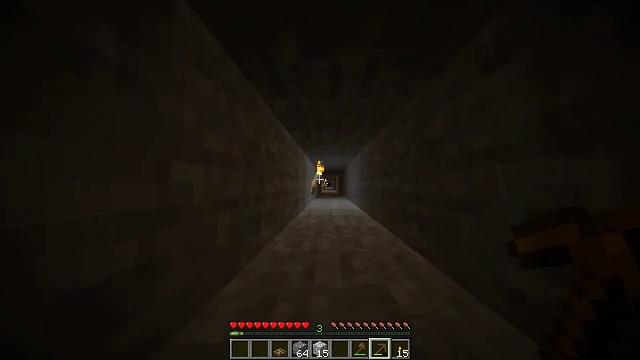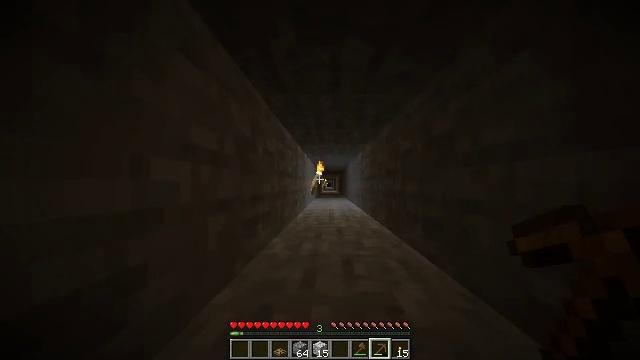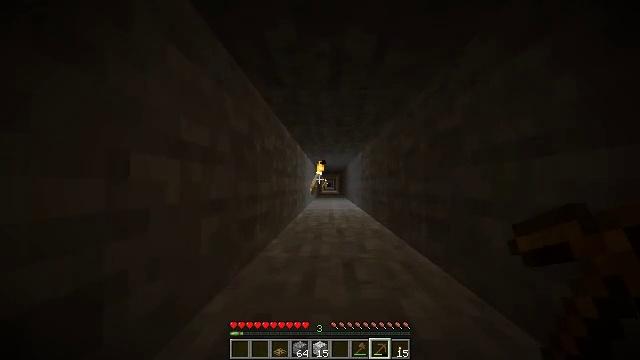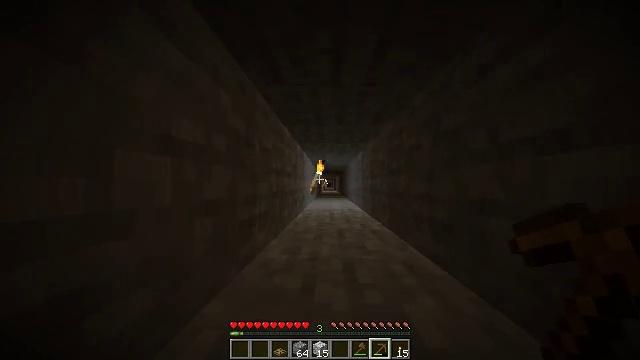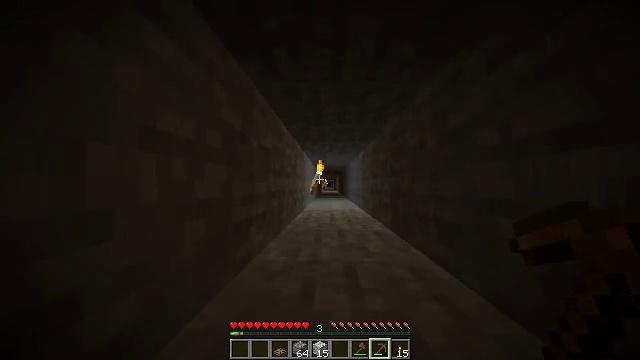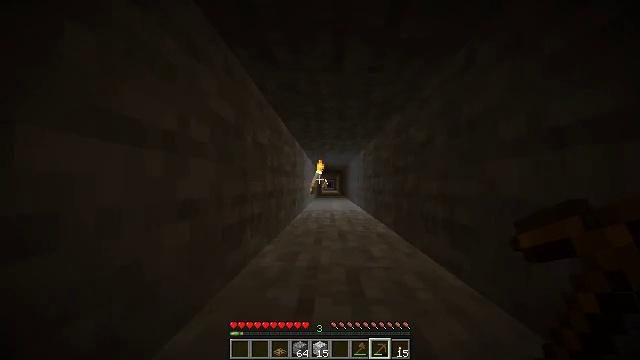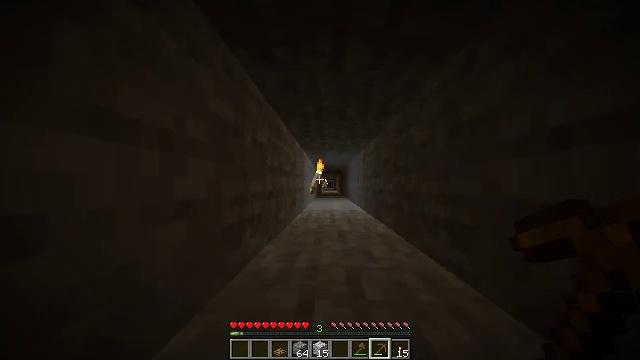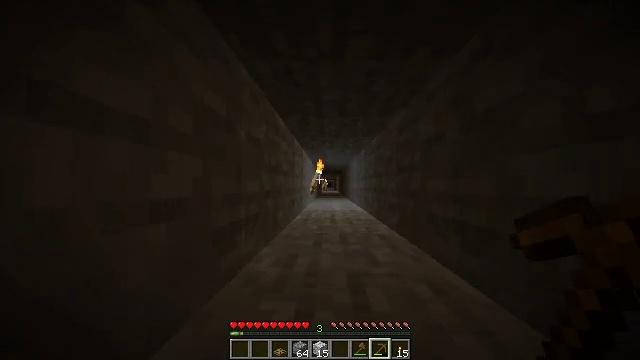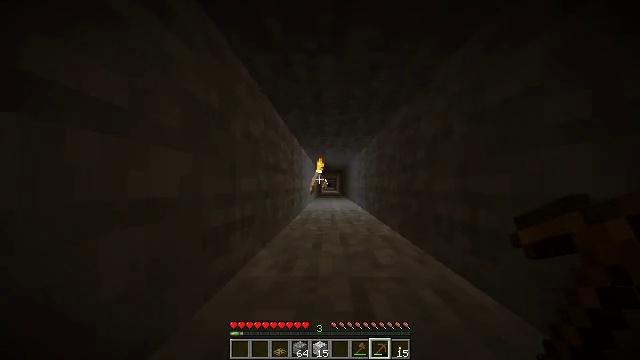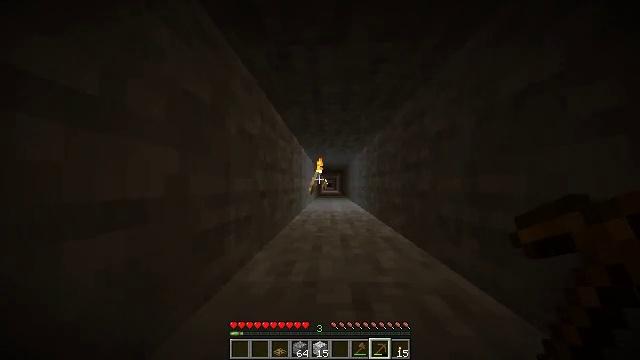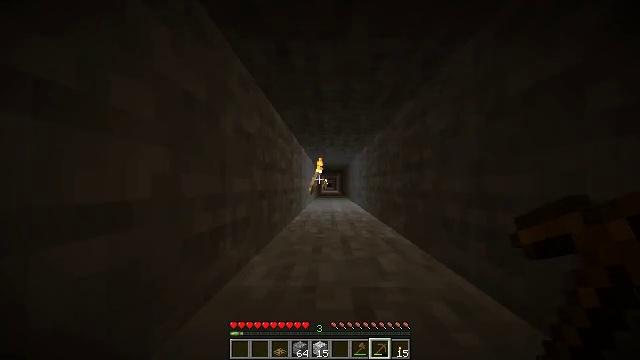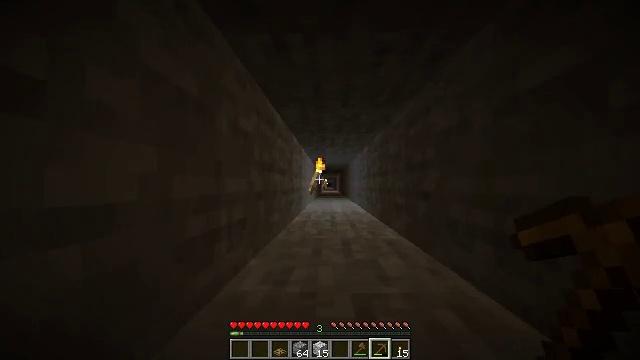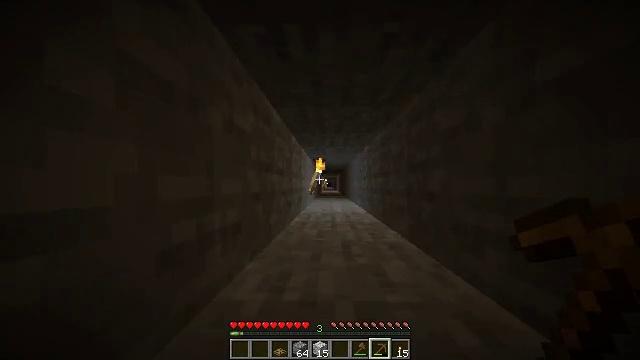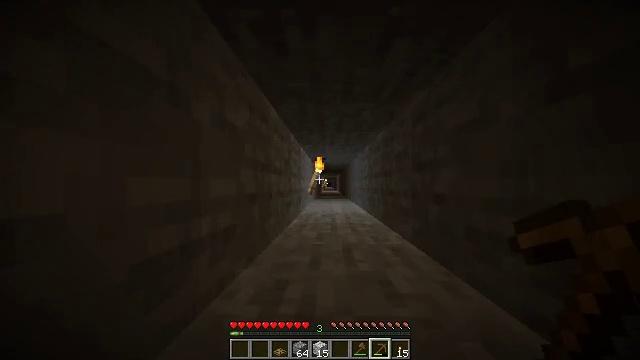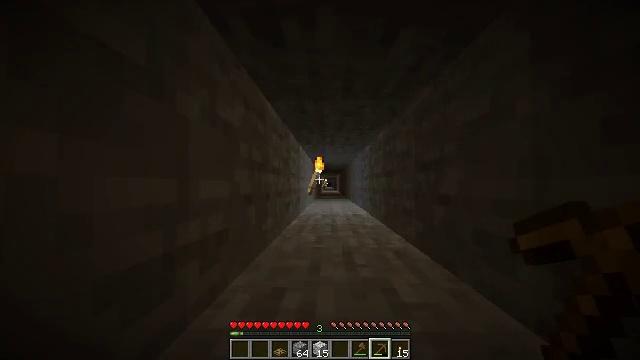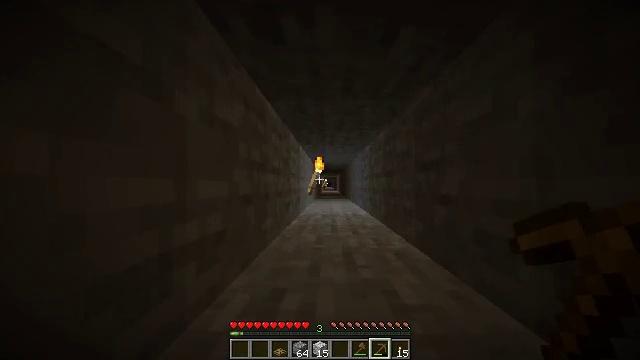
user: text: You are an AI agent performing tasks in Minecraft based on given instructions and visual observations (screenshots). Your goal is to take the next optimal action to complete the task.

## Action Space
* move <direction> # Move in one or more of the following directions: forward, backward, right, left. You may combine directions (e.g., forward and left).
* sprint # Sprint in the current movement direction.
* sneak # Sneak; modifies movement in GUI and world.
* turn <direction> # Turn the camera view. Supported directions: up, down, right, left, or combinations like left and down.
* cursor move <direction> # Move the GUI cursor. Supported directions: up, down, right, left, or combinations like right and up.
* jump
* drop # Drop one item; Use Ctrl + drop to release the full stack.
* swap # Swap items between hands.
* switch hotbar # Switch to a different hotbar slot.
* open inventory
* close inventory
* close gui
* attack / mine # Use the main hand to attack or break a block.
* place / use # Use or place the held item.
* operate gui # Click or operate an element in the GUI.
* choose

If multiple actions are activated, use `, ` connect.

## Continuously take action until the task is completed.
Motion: motion action
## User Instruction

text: Break the wall torch for relocation.
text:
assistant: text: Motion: move forward
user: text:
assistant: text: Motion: move forward
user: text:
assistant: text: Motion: move forward
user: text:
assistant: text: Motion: move forward
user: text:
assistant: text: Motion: move forward
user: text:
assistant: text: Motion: move forward
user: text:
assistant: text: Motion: move forward
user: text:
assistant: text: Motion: move forward
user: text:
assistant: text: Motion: move forward
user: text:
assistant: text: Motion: move forward
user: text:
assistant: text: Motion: move forward
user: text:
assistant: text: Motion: move forward
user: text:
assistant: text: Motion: move forward
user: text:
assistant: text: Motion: move forward
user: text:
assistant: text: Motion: move forward
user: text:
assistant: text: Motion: move forward
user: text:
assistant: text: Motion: move forward
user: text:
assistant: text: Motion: move forward
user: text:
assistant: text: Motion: move forward
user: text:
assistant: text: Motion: move forward
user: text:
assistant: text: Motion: move forward
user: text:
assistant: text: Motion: move forward
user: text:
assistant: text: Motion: move forward
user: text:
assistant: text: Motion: move forward
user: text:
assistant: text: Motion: move forward
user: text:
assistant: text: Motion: move forward
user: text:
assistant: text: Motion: move forward
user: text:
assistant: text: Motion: move forward
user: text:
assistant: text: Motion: move forward
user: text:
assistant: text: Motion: move forward